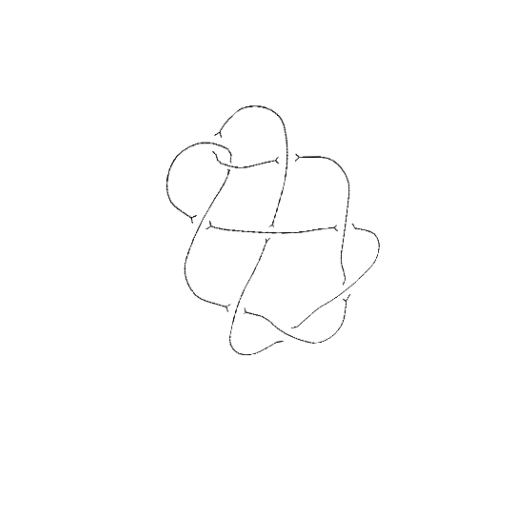
Crossing number: 9